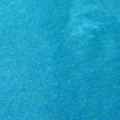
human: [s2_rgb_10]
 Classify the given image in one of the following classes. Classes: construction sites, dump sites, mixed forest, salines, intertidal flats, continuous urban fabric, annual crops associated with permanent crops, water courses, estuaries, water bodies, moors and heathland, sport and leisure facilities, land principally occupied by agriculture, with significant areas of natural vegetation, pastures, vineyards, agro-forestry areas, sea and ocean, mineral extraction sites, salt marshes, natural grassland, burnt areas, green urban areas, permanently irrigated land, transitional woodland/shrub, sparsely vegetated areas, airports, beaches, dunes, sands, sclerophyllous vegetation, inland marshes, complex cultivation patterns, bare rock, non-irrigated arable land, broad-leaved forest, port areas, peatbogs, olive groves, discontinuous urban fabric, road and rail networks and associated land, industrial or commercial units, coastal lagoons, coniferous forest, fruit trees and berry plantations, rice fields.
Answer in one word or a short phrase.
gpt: sea and ocean